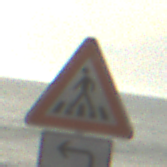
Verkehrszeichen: FussgaengerueberwegRechts
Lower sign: RichtungsangabeDurchPfeile2
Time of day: MorningAfternoon
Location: Outdoor (Suburban)
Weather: PartlyCloudy
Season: NotSpecified
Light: Natural